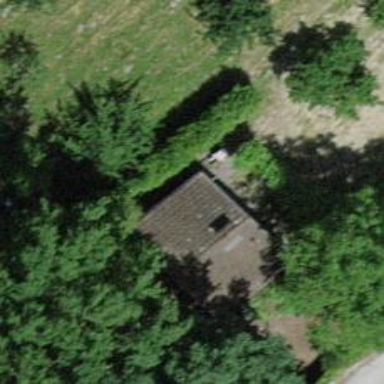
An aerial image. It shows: Shed.